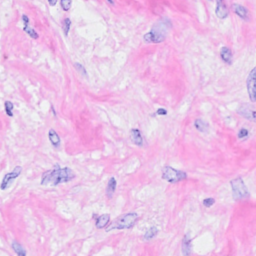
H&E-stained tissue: Breast